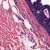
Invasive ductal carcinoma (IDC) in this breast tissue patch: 0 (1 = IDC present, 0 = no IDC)